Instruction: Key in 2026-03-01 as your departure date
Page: home
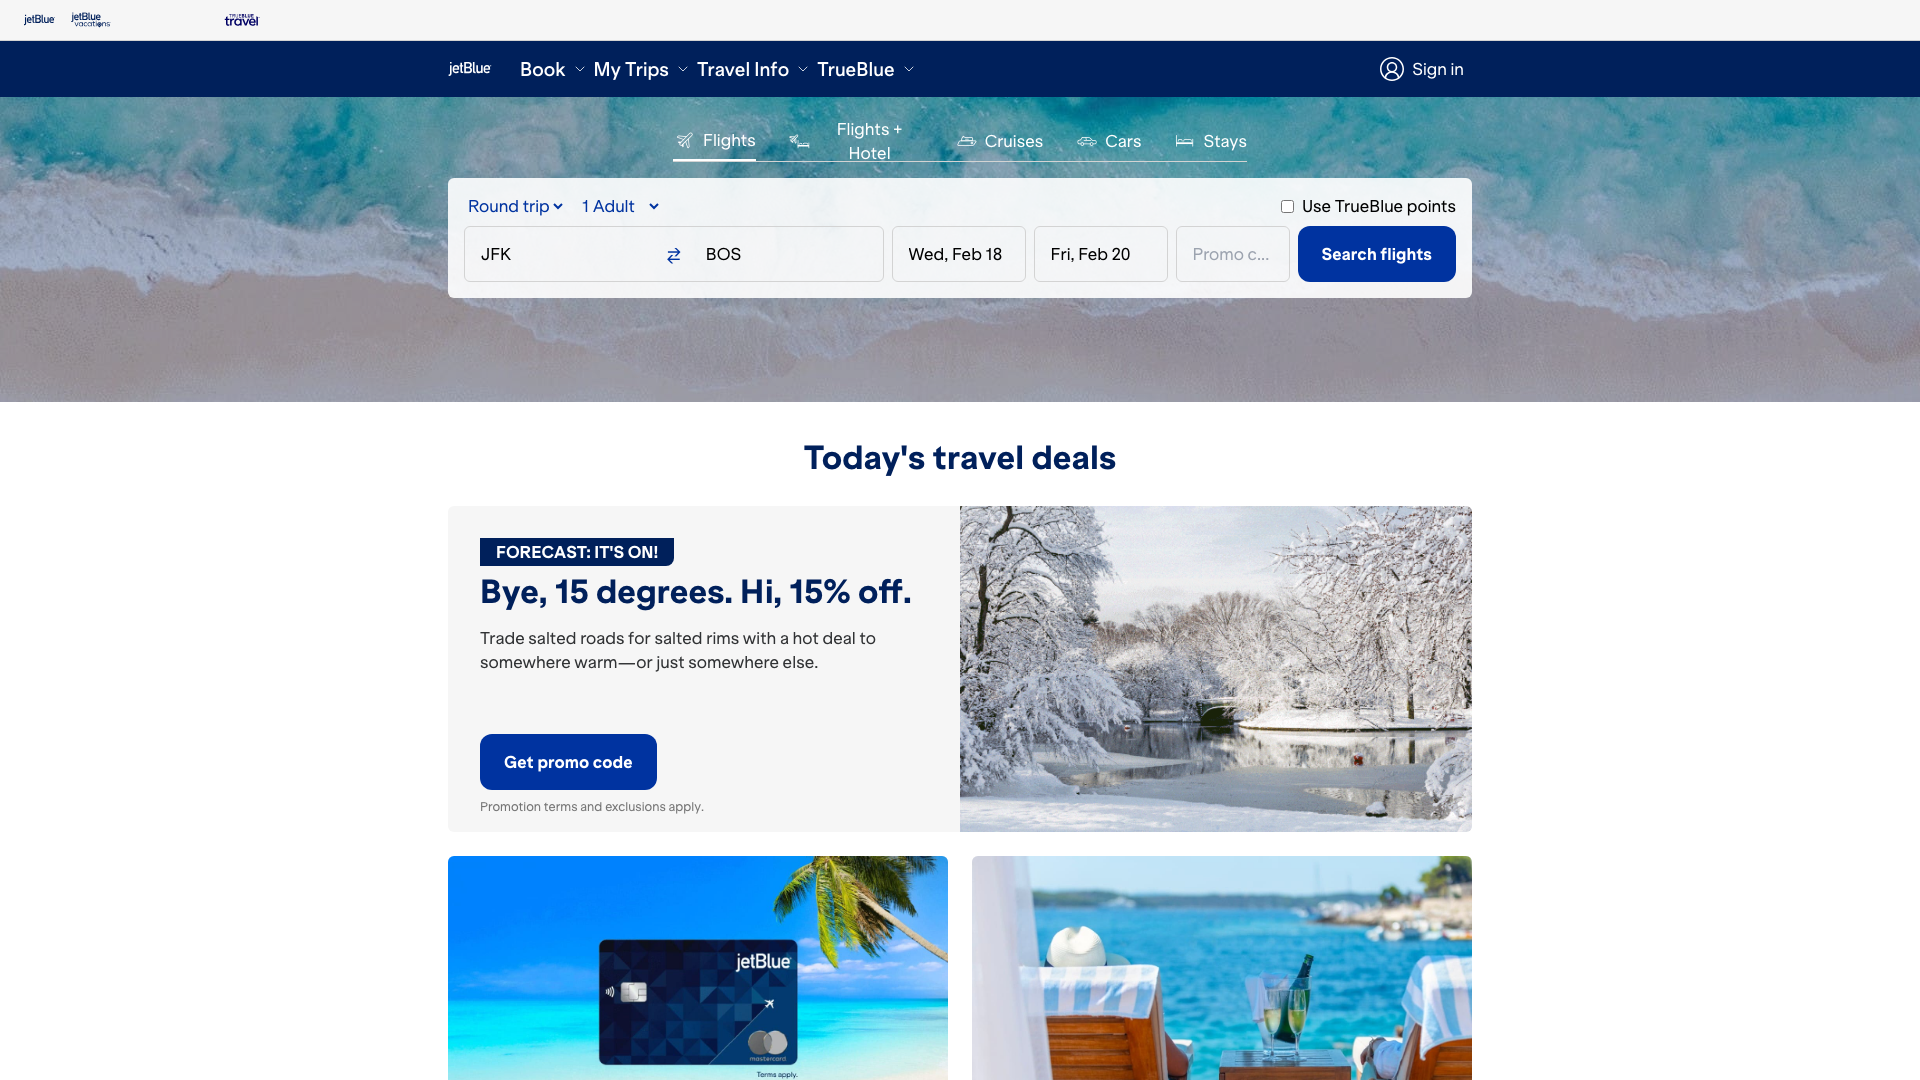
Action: type